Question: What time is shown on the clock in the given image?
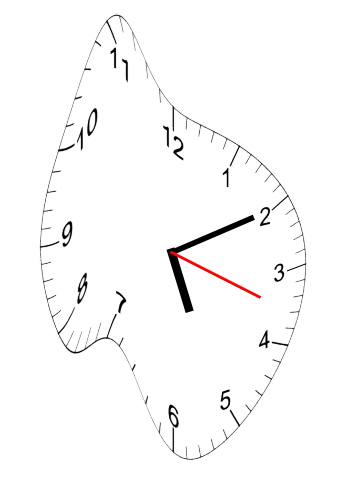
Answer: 05:10:18